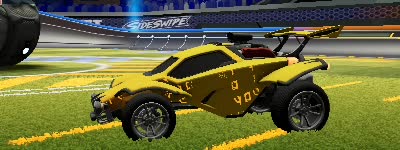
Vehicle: octane